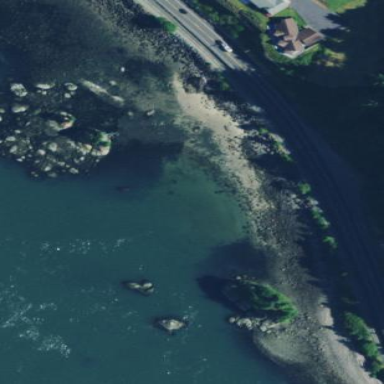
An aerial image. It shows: Beach with gravel surface.